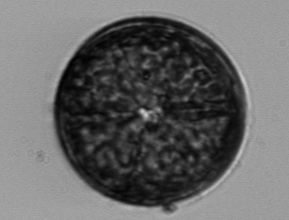
Label: Coscinodiscus